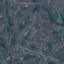
Land use / land cover: Residential